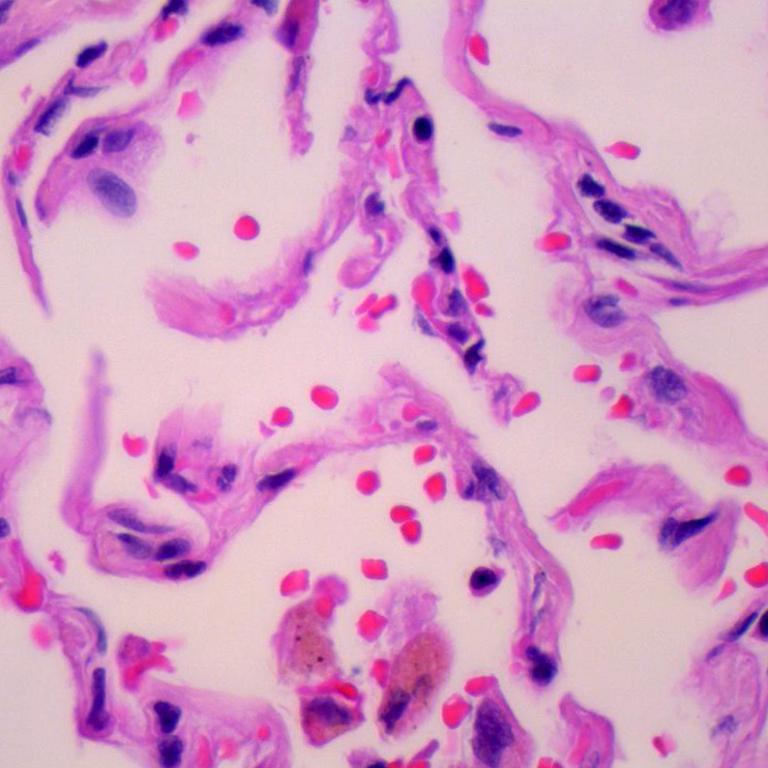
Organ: lung
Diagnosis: benign